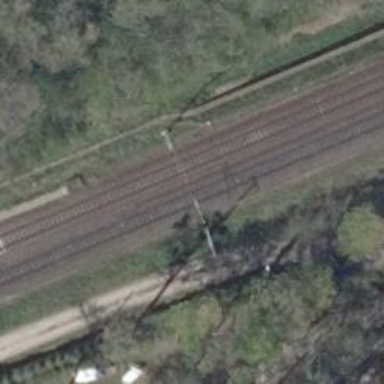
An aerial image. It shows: Milestone along the railway with catenary mast.